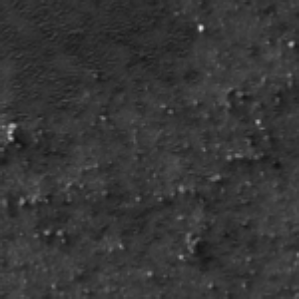
Label: frost